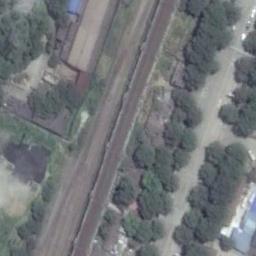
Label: railway